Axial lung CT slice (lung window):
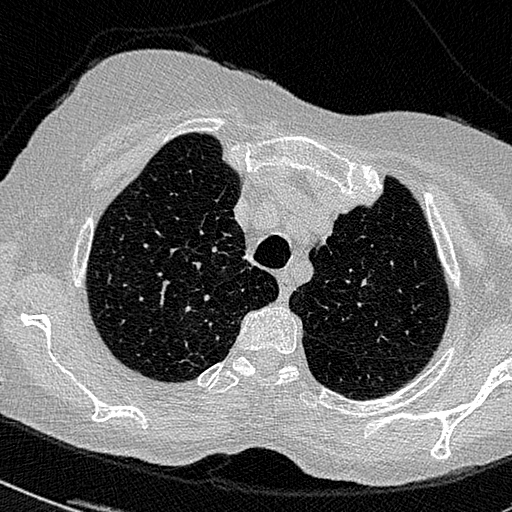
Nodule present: no